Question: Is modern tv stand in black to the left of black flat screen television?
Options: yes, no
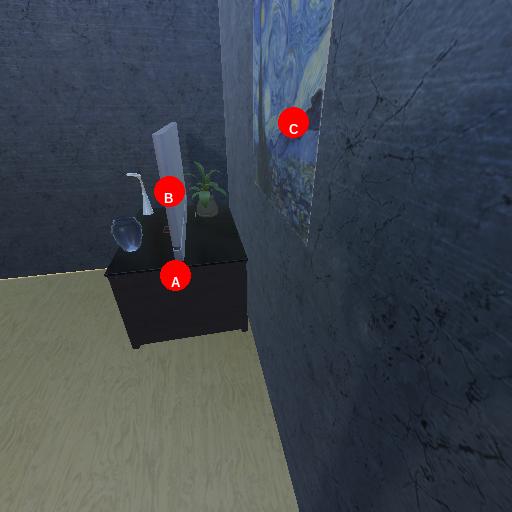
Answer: yes